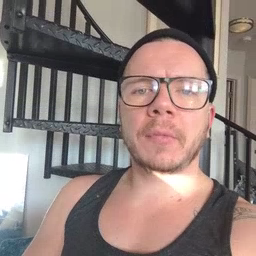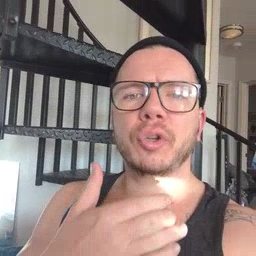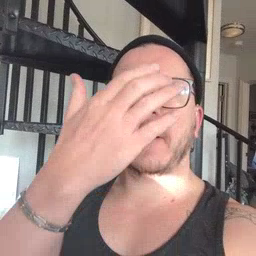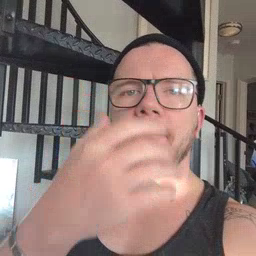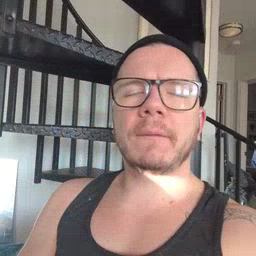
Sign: giraffe